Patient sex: M
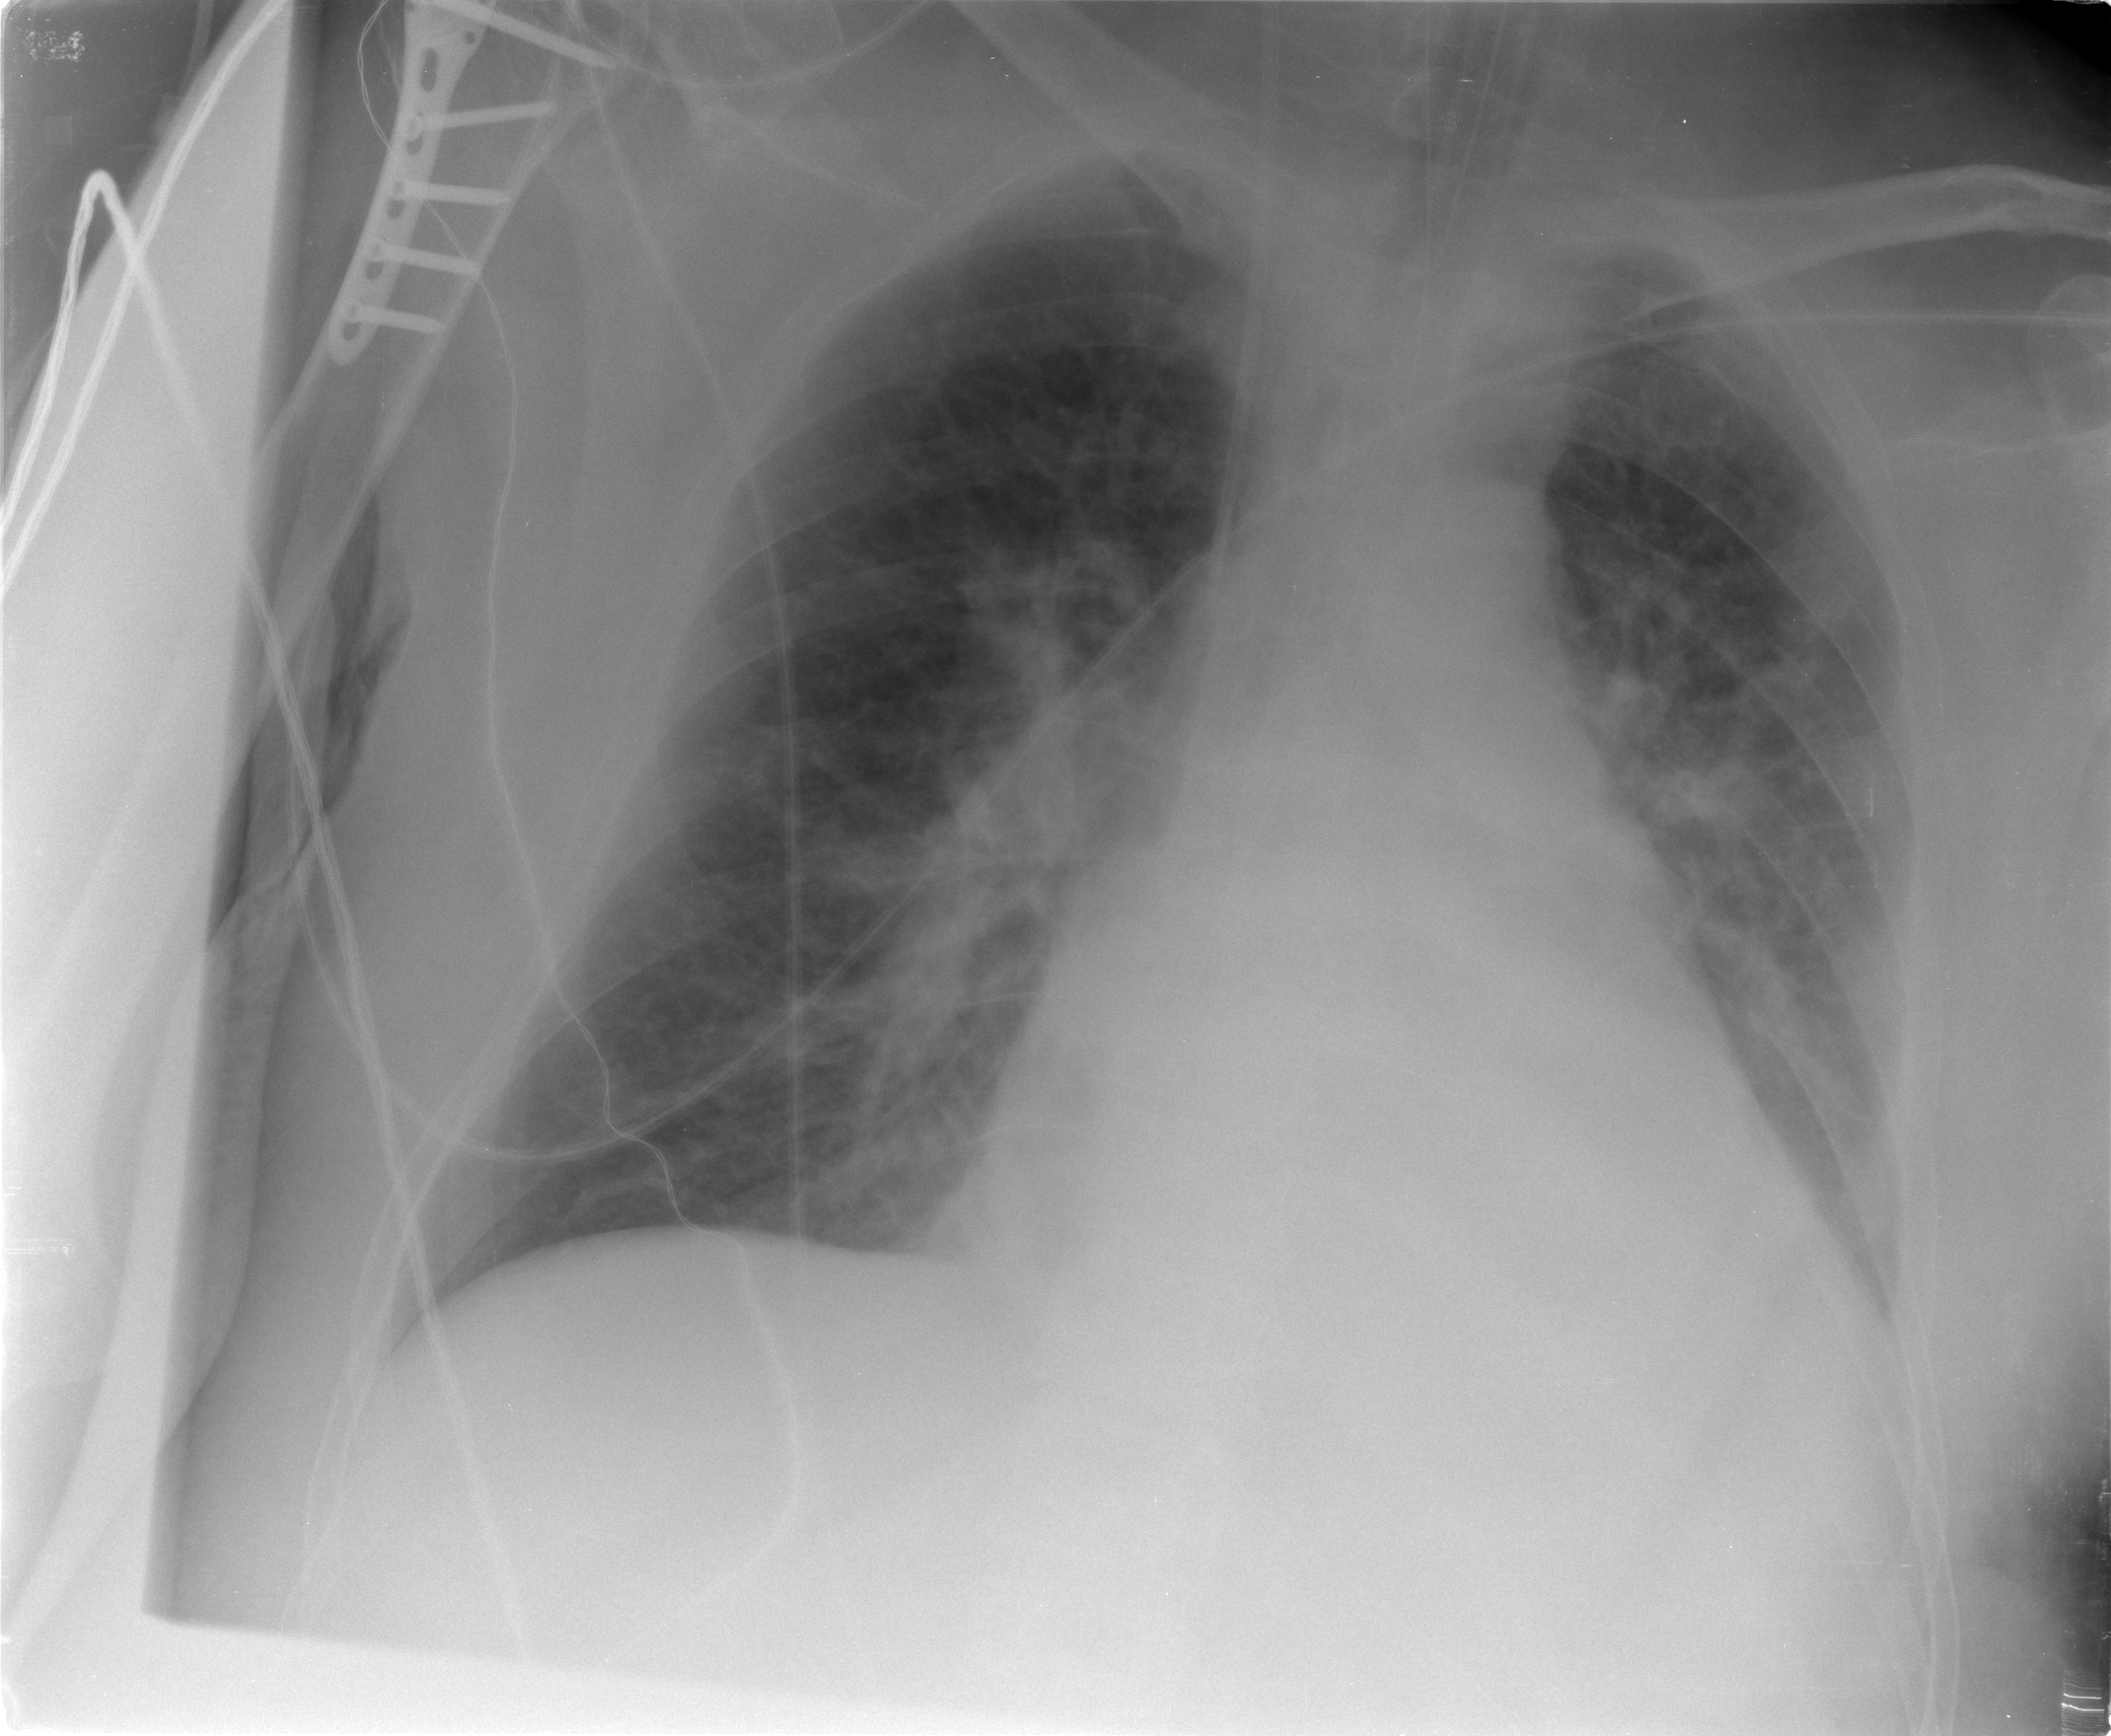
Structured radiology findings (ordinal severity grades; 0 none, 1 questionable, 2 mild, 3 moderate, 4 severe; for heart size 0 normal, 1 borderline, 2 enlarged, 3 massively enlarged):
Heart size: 2
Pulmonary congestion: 2
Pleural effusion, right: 0
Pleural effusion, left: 1
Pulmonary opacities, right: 1
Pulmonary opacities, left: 1
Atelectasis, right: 0
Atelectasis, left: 0